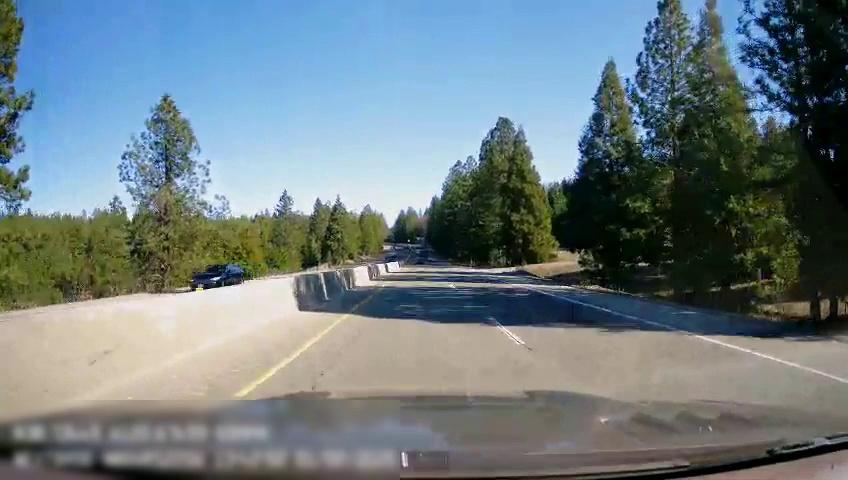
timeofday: Day
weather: Sunny
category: Drivable Space
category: Drivable Space
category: Vehicles | Car
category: Lanes | Alternate Lane
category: Lanes | Current Lane
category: Lanes | Alternate Lane